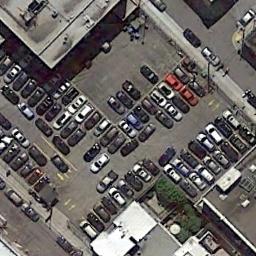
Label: parking_lot